Question: Please understand that I am not good at English because I am a foreigner.
There was a problem while I was programming.
I was going to put each object in the array. We succeeded in putting the object in. But there was a problem with all the objects in the array being the same.
I want to solve this problem.
I'd appreciate it if you could help me.

Main.dart :
'''
import 'package:flutter/material.dart';
import 'package:provider/provider.dart';
import 'Page/FirstPage.dart';
import 'Page/FourPage.dart';
import 'Page/SecondPage.dart';
import 'Page/ThirdPage.dart';
import 'module/goal.dart';
void main() => runApp(MyApp());
class MyApp extends StatelessWidget {
@override
Widget build(BuildContext context) {
return MultiProvider(
providers: [
ChangeNotifierProvider(create: (_) => Index()),
ChangeNotifierProvider(create: (_) => Goal('None')),
ChangeNotifierProvider(create: (_) => GoalList())
],
child: MaterialApp(
debugShowCheckedModeBanner: false,
title: 'Todo App',
home: MainPage(),
),
);
}
}
class MainPage extends StatefulWidget {
@override
_MainPageState createState() => _MainPageState();
}
class _MainPageState extends State<MainPage> {
var currentTab = [FirstPage(), SecondPage(), ThirdPage(), FourPage()];
@override
Widget build(BuildContext context) {
Index currentIndex = Provider.of<Index>(context);
Goal goal = Provider.of<Goal>(context);
return Scaffold(
body: IndexedStack(
index: currentIndex.currentIndex,
children: currentTab,
),
bottomNavigationBar: BottomNavigationBar(
currentIndex: currentIndex.currentIndex,
onTap: (index) {
currentIndex.currentIndex = index;
},
type: BottomNavigationBarType.fixed,
// hadanba aikon gojeong
items: const <BottomNavigationBarItem>[
BottomNavigationBarItem(
icon: Icon(Icons.add_circle), title: Text('Todo Create')),
BottomNavigationBarItem(
icon: Icon(Icons.format_list_bulleted),
title: Text('Todo List')),
BottomNavigationBarItem(
icon: Icon(Icons.calendar_today), title: Text('none')),
BottomNavigationBarItem(
icon: Icon(Icons.settings), title: Text('none')),
],
selectedItemColor: Colors.black87,
// seontaegdoen index saegggal
unselectedItemColor: Colors.black54,
// seontaegandoen index saegggal
),
);
}
}
'''
Goal.dart
'''
import 'package:flutter/cupertino.dart';
// aikon seoljeong , jemog , gigan ,
class Goal with ChangeNotifier {
String _name;
String get getName => _name;
set setName(String name)=> _name = name;
Goal(this._name);
@override String toString() => _name;
}
class Index with ChangeNotifier {
int _currentIndex = 0;
get currentIndex => _currentIndex;
set currentIndex(int index) {
_currentIndex = index;
notifyListeners();
}
}
class GoalList with ChangeNotifier {
List<Goal> goalList = [];
Goal getGoal;
addGoalInList() {
goalList.add(getGoal);
notifyListeners();
}
}
'''
FirstPage.dart
'''
import 'package:flutter/material.dart';
import 'package:goalapp/module/goal.dart';
import 'package:provider/provider.dart';
class FirstPage extends StatefulWidget {
@override
_FirstPageState createState() => _FirstPageState();
}
// gaegcereul mandeul keulraeseureul saengseong
// saengseongdoen gaegcereul naebujeojangsoe jeojang
class _FirstPageState extends State<FirstPage> {
final _formKey = GlobalKey<FormState>();
TextEditingController _names = TextEditingController();
@override
void dispose() {
_names.dispose();
super.dispose();
}
@override
Widget build(BuildContext context) {
Index currentIndex = Provider.of<Index>(context);
Goal goal = Provider.of<Goal>(context);
GoalList goalList = Provider.of<GoalList>(context);
return Scaffold(
appBar: AppBar(
title: Text('Todo add'),
),
body: Row(
mainAxisAlignment: MainAxisAlignment.center,
children: <Widget>[
Column(
children: <Widget>[
Container(
width: 200,
height: 200,
child: Form(
key: _formKey,
child: Column(
children: <Widget>[
TextFormField(
controller: _names,
decoration: InputDecoration(
border: OutlineInputBorder(
borderRadius:
BorderRadius.all(Radius.circular(10))),
filled: true,
hintText: 'Todo Name'),
),
],
),
),
),
RaisedButton(
onPressed: () {
goal.setName = _names.text;
goalList.getGoal = goal;
goalList.addGoalInList();
currentIndex.currentIndex = 1;
},
child: Text('Create'),
)
],
)
],
),
);
}
}
'''
SecondPage.dart
'''
import 'package:flutter/material.dart';
import 'package:goalapp/module/goal.dart';
import 'package:provider/provider.dart';
class SecondPage extends StatefulWidget {
@override
_SecondPageState createState() => _SecondPageState();
}
class _SecondPageState extends State<SecondPage> {
@override
Widget build(BuildContext context) {
Goal goal = Provider.of<Goal>(context);
GoalList goalList = Provider.of<GoalList>(context);
return Scaffold(
appBar: AppBar(
title: Text('Todo ListView'),
),
body: Column(
children: <Widget>[
Expanded(
child: Consumer<GoalList>(builder: (context, goal, child) {
return ListView.separated(
itemCount: goal.goalList.length,
itemBuilder: (context, index) {
return Container(
child: ListTile(
title: Text(goalList.goalList[index].getName),
subtitle: Text('2020.07.16 ~ 2020.08.16'),
),
);
},
separatorBuilder: (context, index) {
return Divider();
},
);
}),
),
RaisedButton(
onPressed: () {
print(goalList.goalList[0]);
},
child: Text('List[0]'),
),
RaisedButton(
onPressed: () {
print(goalList.goalList[1]);
},
child: Text('List[1]'),
),
],
));
}
}
'''
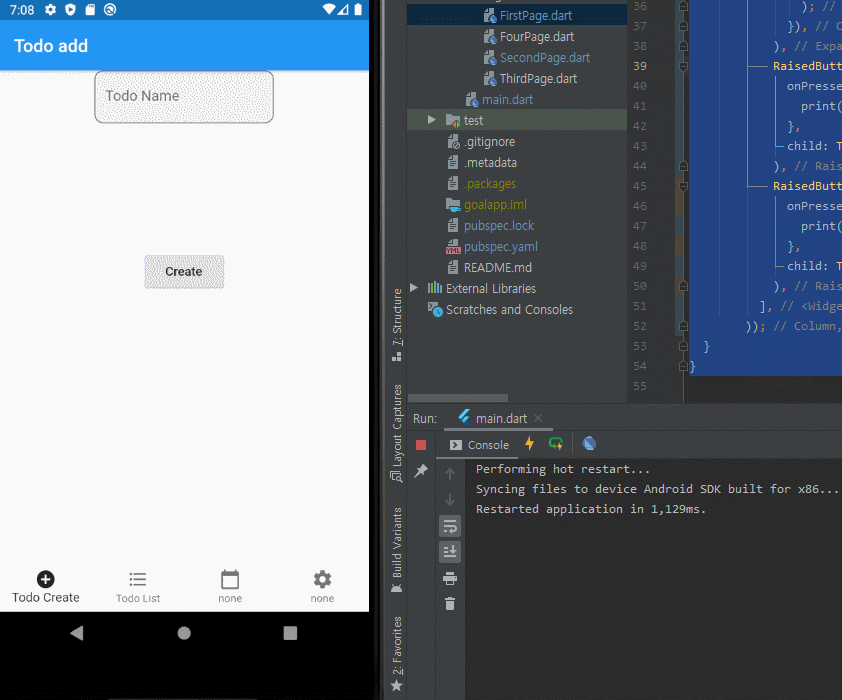
Answer: You can copy paste run full code below
Step 1: Change 'GoalList''s addGoalInList(Goal goal)
'''
class GoalList with ChangeNotifier {
List<Goal> goalList = [];
Goal getGoal;
addGoalInList(Goal goal) {
goalList.add(goal);
notifyListeners();
}
}
'''
Step 2: You do not need 'Goal goal = Provider.of<Goal>(context);'
'''
@override
Widget build(BuildContext context) {
Index currentIndex = Provider.of<Index>(context);
// Goal goal = Provider.of<Goal>(context);
'''
Step 3: Add goal with 'Goal goal = Goal(_names.text);' then 'goalList.addGoalInList(goal);'
'''
RaisedButton(
onPressed: () {
Goal goal = Goal(_names.text);
//goal.setName = _names.text;
//goalList.getGoal = goal;
goalList.addGoalInList(goal);
currentIndex.currentIndex = 1;
},
child: Text('Create'),
)
'''
working demo
<URL>
full code
'''
import 'package:flutter/material.dart';
import 'package:provider/provider.dart';
import 'package:flutter/cupertino.dart';
// aikon seoljeong , jemog , gigan ,
class Goal with ChangeNotifier {
String _name;
String get getName => _name;
set setName(String name)=> _name = name;
Goal(this._name);
@override String toString() => _name;
}
class Index with ChangeNotifier {
int _currentIndex = 0;
get currentIndex => _currentIndex;
set currentIndex(int index) {
_currentIndex = index;
notifyListeners();
}
}
class GoalList with ChangeNotifier {
List<Goal> goalList = [];
Goal getGoal;
addGoalInList(Goal goal) {
goalList.add(goal);
notifyListeners();
}
}
class FirstPage extends StatefulWidget {
@override
_FirstPageState createState() => _FirstPageState();
}
// gaegcereul mandeul keulraeseureul saengseong
// saengseongdoen gaegcereul naebujeojangsoe jeojang
class _FirstPageState extends State<FirstPage> {
final _formKey = GlobalKey<FormState>();
TextEditingController _names = TextEditingController();
@override
void dispose() {
_names.dispose();
super.dispose();
}
@override
Widget build(BuildContext context) {
Index currentIndex = Provider.of<Index>(context);
// Goal goal = Provider.of<Goal>(context);
GoalList goalList = Provider.of<GoalList>(context);
return Scaffold(
appBar: AppBar(
title: Text('Todo add'),
),
body: Row(
mainAxisAlignment: MainAxisAlignment.center,
children: <Widget>[
Column(
children: <Widget>[
Container(
width: 200,
height: 200,
child: Form(
key: _formKey,
child: Column(
children: <Widget>[
TextFormField(
controller: _names,
decoration: InputDecoration(
border: OutlineInputBorder(
borderRadius:
BorderRadius.all(Radius.circular(10))),
filled: true,
hintText: 'Todo Name'),
),
],
),
),
),
RaisedButton(
onPressed: () {
Goal goal = Goal(_names.text);
//goal.setName = _names.text;
//goalList.getGoal = goal;
goalList.addGoalInList(goal);
currentIndex.currentIndex = 1;
},
child: Text('Create'),
)
],
)
],
),
);
}
}
class SecondPage extends StatefulWidget {
@override
_SecondPageState createState() => _SecondPageState();
}
class _SecondPageState extends State<SecondPage> {
@override
Widget build(BuildContext context) {
Goal goal = Provider.of<Goal>(context);
GoalList goalList = Provider.of<GoalList>(context);
return Scaffold(
appBar: AppBar(
title: Text('Todo ListView'),
),
body: Column(
children: <Widget>[
Expanded(
child: Consumer<GoalList>(builder: (context, goal, child) {
return ListView.separated(
itemCount: goal.goalList.length,
itemBuilder: (context, index) {
return Container(
child: ListTile(
title: Text(goalList.goalList[index].getName),
subtitle: Text('2020.07.16 ~ 2020.08.16'),
),
);
},
separatorBuilder: (context, index) {
return Divider();
},
);
}),
),
RaisedButton(
onPressed: () {
print(goalList.goalList[0]);
},
child: Text('List[0]'),
),
RaisedButton(
onPressed: () {
print(goalList.goalList[1]);
},
child: Text('List[1]'),
),
],
));
}
}
void main() => runApp(MyApp());
class MyApp extends StatelessWidget {
@override
Widget build(BuildContext context) {
return MultiProvider(
providers: [
ChangeNotifierProvider(create: (_) => Index()),
ChangeNotifierProvider(create: (_) => Goal('None')),
ChangeNotifierProvider(create: (_) => GoalList())
],
child: MaterialApp(
debugShowCheckedModeBanner: false,
title: 'Todo App',
home: MainPage(),
),
);
}
}
class MainPage extends StatefulWidget {
@override
_MainPageState createState() => _MainPageState();
}
class _MainPageState extends State<MainPage> {
var currentTab = [FirstPage(), SecondPage()];
@override
Widget build(BuildContext context) {
Index currentIndex = Provider.of<Index>(context);
Goal goal = Provider.of<Goal>(context);
return Scaffold(
body: IndexedStack(
index: currentIndex.currentIndex,
children: currentTab,
),
bottomNavigationBar: BottomNavigationBar(
currentIndex: currentIndex.currentIndex,
onTap: (index) {
currentIndex.currentIndex = index;
},
type: BottomNavigationBarType.fixed,
// hadanba aikon gojeong
items: const <BottomNavigationBarItem>[
BottomNavigationBarItem(
icon: Icon(Icons.add_circle), title: Text('Todo Create')),
BottomNavigationBarItem(
icon: Icon(Icons.format_list_bulleted),
title: Text('Todo List')),
BottomNavigationBarItem(
icon: Icon(Icons.calendar_today), title: Text('none')),
BottomNavigationBarItem(
icon: Icon(Icons.settings), title: Text('none')),
],
selectedItemColor: Colors.black87,
// seontaegdoen index saegggal
unselectedItemColor: Colors.black54,
// seontaegandoen index saegggal
),
);
}
}
'''